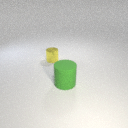
large green rubber cylinder to the right of small yellow metal cylinder